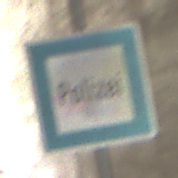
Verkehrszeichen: Polizei
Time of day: Midday
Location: Roofed (Tunnel)
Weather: NotSpecified
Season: NotSpecified
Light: Natural